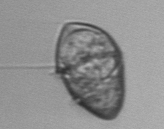
Label: Gyrodinium